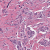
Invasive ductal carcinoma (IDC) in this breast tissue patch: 1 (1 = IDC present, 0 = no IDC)